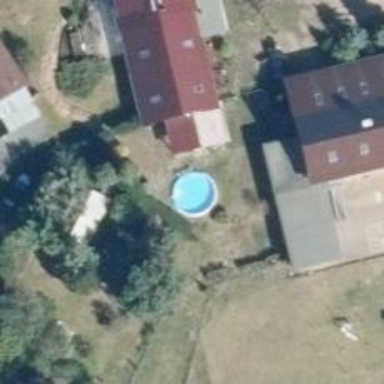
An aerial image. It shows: Swimming pool located in leisure land.